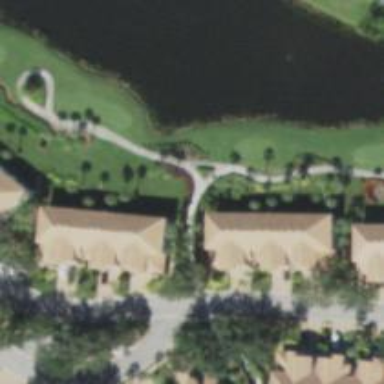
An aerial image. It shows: Pathway for golfing.